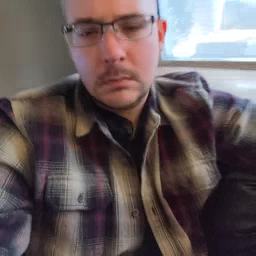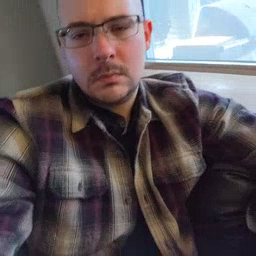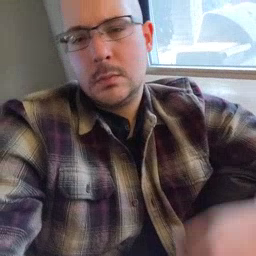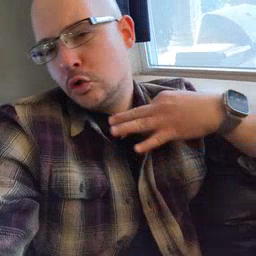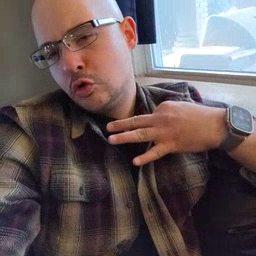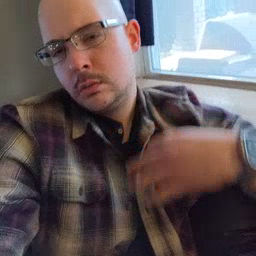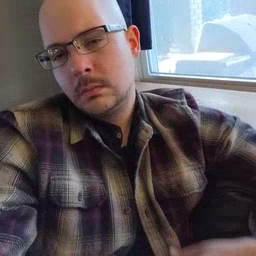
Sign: shirt